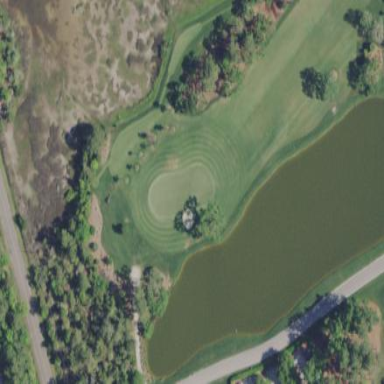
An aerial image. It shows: Water hazard on golf course. The hazard is natural water feature.